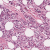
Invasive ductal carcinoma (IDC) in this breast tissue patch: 1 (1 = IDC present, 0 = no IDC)